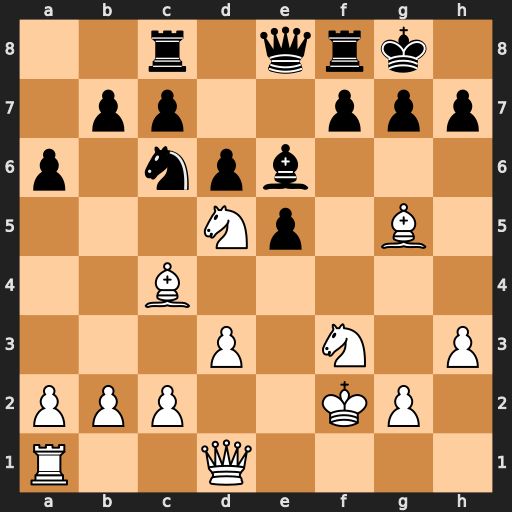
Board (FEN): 2r1qrk1/1pp2ppp/p1npb3/3Np1B1/2B5/3P1N1P/PPP2KP1/R2Q4
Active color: w
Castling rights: -
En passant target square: -
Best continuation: Nf6+ gxf6 Bxf6 Qe7 Bxe7